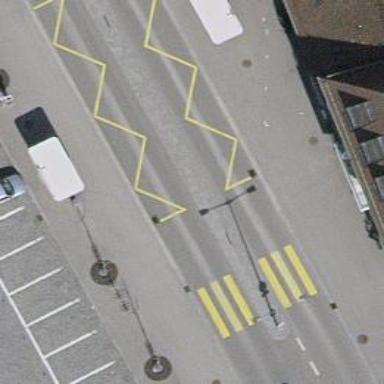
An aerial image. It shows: Sidewalk leading to public transport platform.